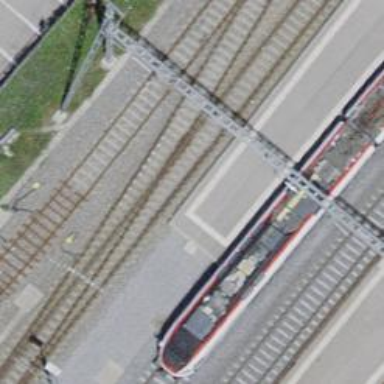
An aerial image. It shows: Single-track railway yard.